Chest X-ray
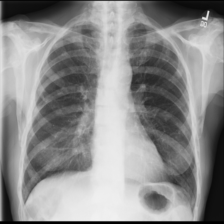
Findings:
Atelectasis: negative
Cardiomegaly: negative
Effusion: negative
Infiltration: negative
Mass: negative
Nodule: negative
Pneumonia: negative
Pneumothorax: negative
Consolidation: negative
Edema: negative
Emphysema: negative
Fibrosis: negative
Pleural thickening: negative
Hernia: negative